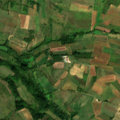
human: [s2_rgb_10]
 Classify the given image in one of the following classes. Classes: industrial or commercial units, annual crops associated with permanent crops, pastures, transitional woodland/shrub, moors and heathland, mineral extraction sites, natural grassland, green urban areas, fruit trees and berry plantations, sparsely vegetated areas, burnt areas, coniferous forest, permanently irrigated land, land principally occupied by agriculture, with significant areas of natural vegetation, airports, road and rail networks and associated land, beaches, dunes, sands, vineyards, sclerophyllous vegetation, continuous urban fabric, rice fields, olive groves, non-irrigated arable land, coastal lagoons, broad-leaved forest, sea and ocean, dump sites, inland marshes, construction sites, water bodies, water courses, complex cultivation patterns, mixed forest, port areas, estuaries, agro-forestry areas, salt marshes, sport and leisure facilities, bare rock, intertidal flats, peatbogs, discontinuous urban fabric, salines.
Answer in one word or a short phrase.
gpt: complex cultivation patterns, land principally occupied by agriculture, with significant areas of natural vegetation